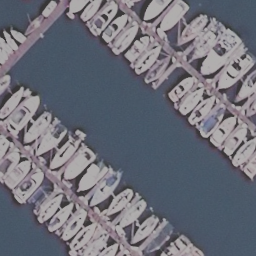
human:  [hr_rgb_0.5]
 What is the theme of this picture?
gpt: harbor

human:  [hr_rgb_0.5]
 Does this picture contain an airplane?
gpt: no

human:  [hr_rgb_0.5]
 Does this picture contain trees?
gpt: no

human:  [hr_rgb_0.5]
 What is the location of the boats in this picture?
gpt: lower left and upper right